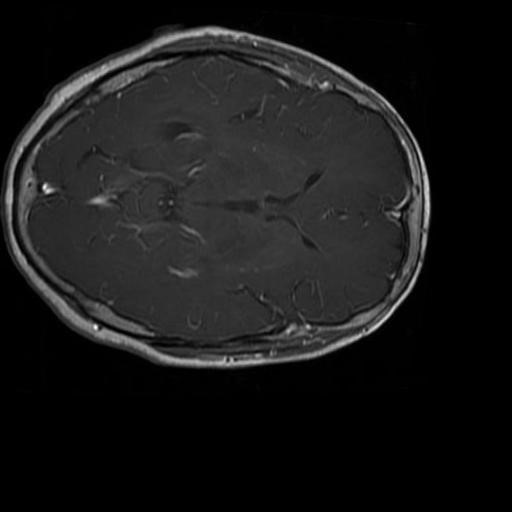
Label: brain_glioma